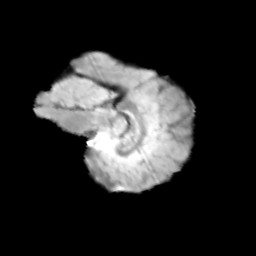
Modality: T2w
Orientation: sagittal
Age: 12
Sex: male
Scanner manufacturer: siemens
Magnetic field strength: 3 T
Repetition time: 3.8 s
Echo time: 0.07 s